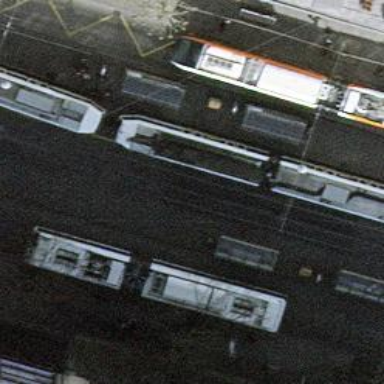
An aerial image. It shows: Tram stop with public transport stop position.